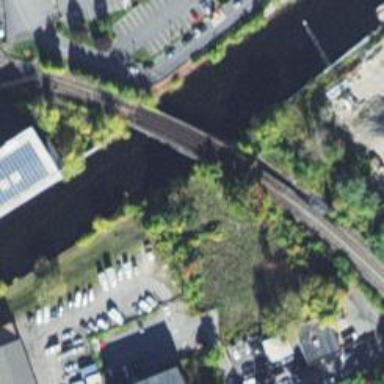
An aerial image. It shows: Railway signal.